Question: I am trying to recompile a gtk application and instead of launching the 'g:help' browser, I want to launch the default browser and html file on my file system.
I modified the source code to:
'''
#define APP_HELP "file://usr/local/share/doc/APP/APP.html"
/*ret = gtk_show_uri (gtk_widget_get_screen (GTK_WIDGET (parent)),
link,
GDK_CURRENT_TIME,
&error);*/
ret = gtk_show_uri (gtk_widget_get_screen (GTK_WIDGET (parent)),
APP_HELP,
GDK_CURRENT_TIME,
&error);
'''
But when I launch the help I see the following error:

What happened to '/usr' ? How can I fix it?
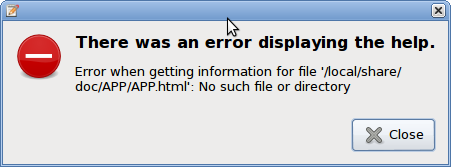
Answer: Closing the question after the useful remark from Kwariz:
'''
because the URI should begin with file:///usr/....
'''